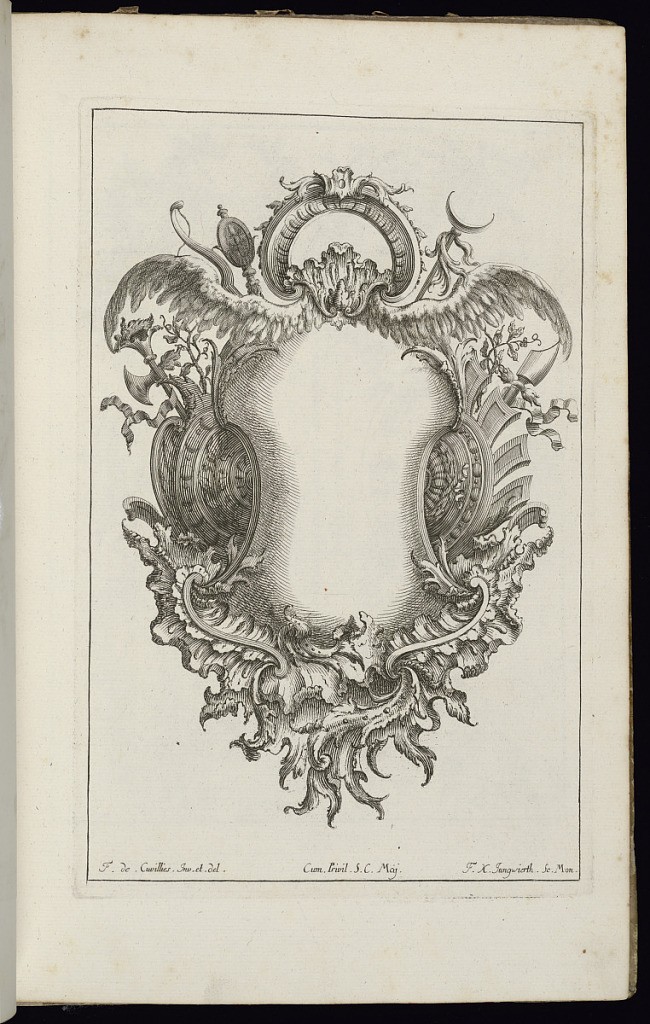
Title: Cartouche with Wings and Escutcheons
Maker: François de Cuvilliés the Elder, Belgian, 1695 - 1768
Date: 1738
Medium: Etching and engraving on paper
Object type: Bound print
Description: Blank symmetrical rocaille cartouche topped by two feathered wings, with large escutcheons at left and right.